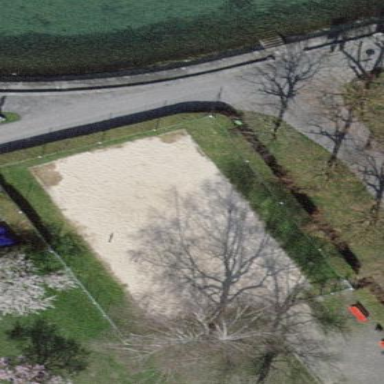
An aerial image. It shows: Sandy pitch for beach volleyball.